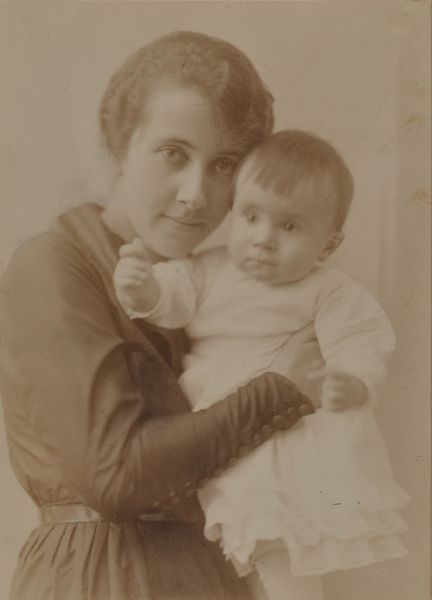
Titel: Carla Erna Wilhelmine Scholz mit ihrer Tochter Renate Scholz
Künstler: Minya Diez-Dührkoop
Standort: Hamburg
Institution: Museum für Kunst und Gewerbe Hamburg
Schlagwörter: frau, mutter, papier, baby, foto, fotografie, photographie, doppelbildnis, doppelportrait, photo, lichtbild, bildwerke, angewandte und bildende kunst, hessische systematik, säugling, porträtfotografie, porträtphotographie, platindruck, platinotypie, doppelporträt